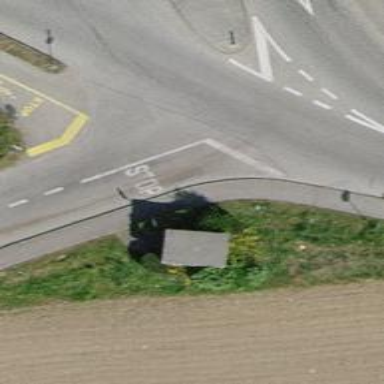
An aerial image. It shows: Asphalt footway with crossing.